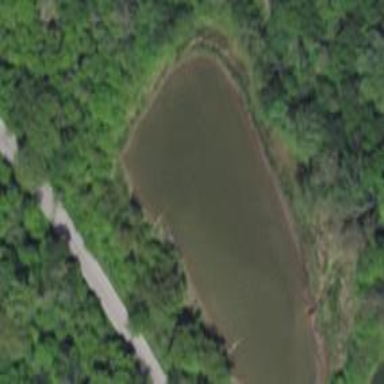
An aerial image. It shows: Serene pond surrounded by nature.